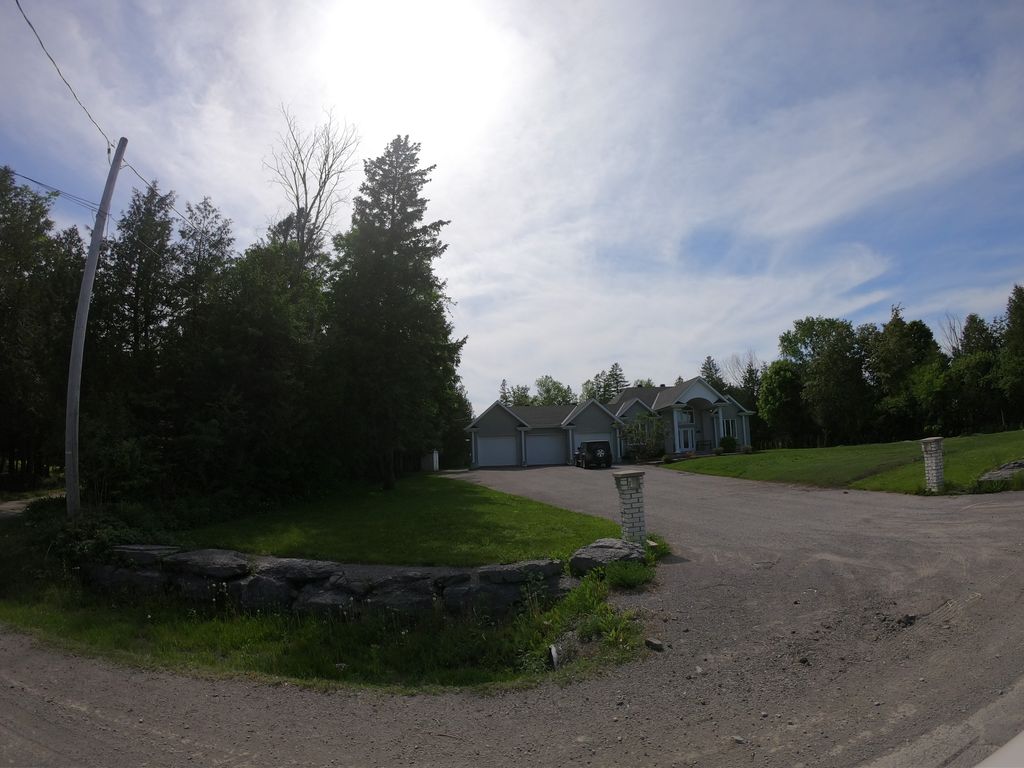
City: ottawa-gatineau